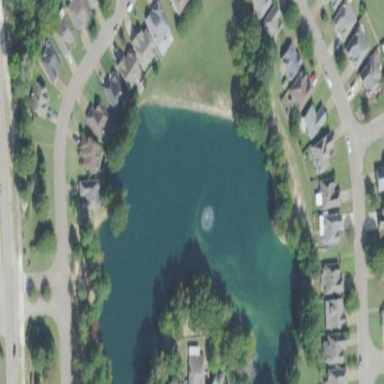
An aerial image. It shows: Lake or pond formed by natural water.